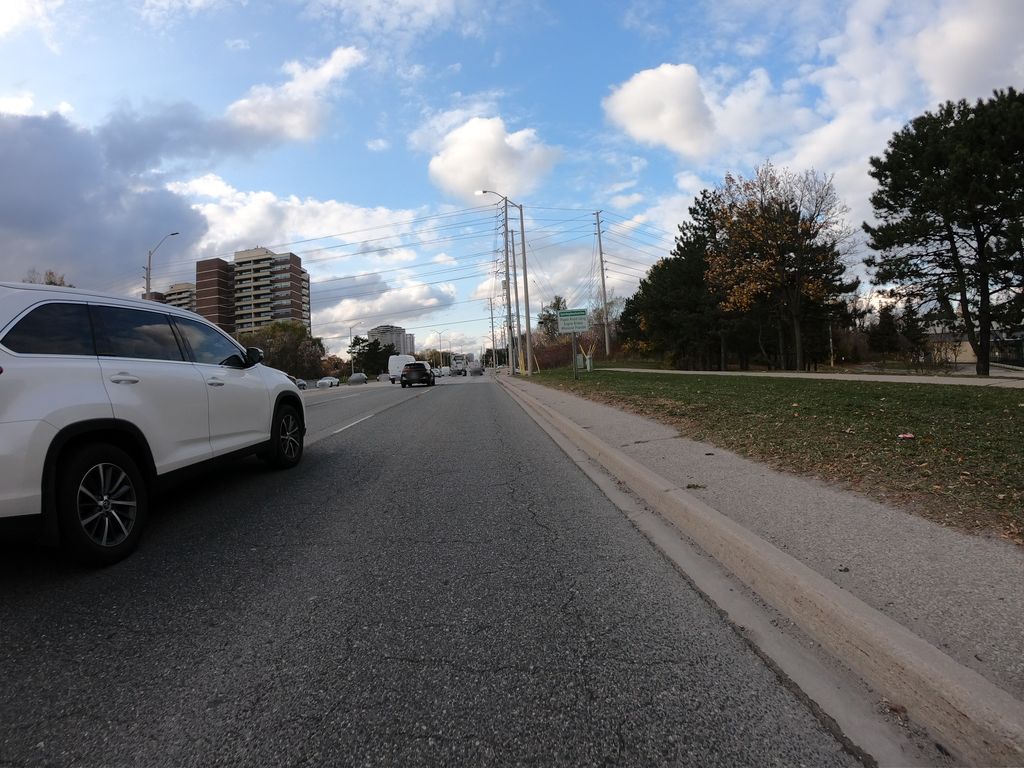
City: toronto